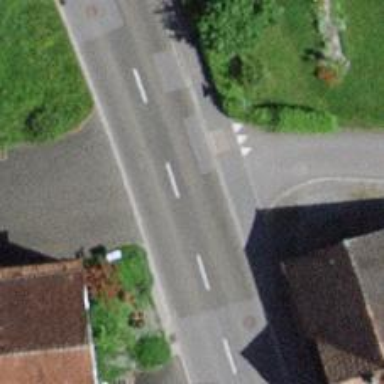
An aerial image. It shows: Tertiary road with asphalt surface.